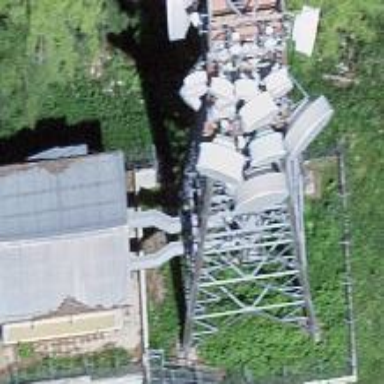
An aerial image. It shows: Communications tower of type communication.